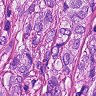
Metastatic tissue present: yes